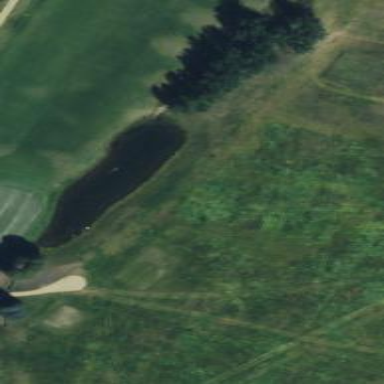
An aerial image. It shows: Water hazard on golf course. The hazard is natural water feature.